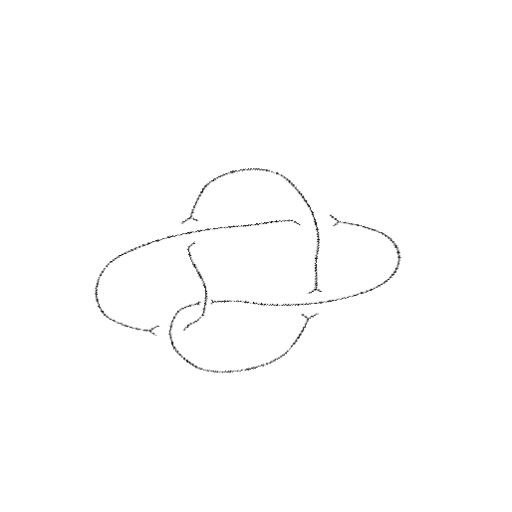
Crossing number: 5